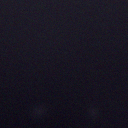
Screen state: off